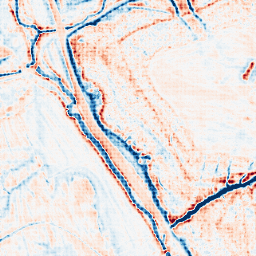
Category: edge_preserving
Decomposition family: anisotropic_diffusion
Decomposition parameters: iterations: 50
kappa: 30
gamma: 0.1
Upsampling method: sinc_hamming
Upsampling parameters: scale: 8
kernel_size: 8
Upsampling scale: 8